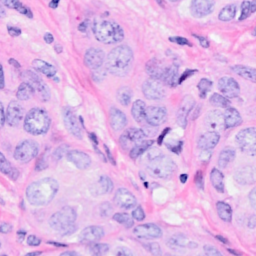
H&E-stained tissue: Breast